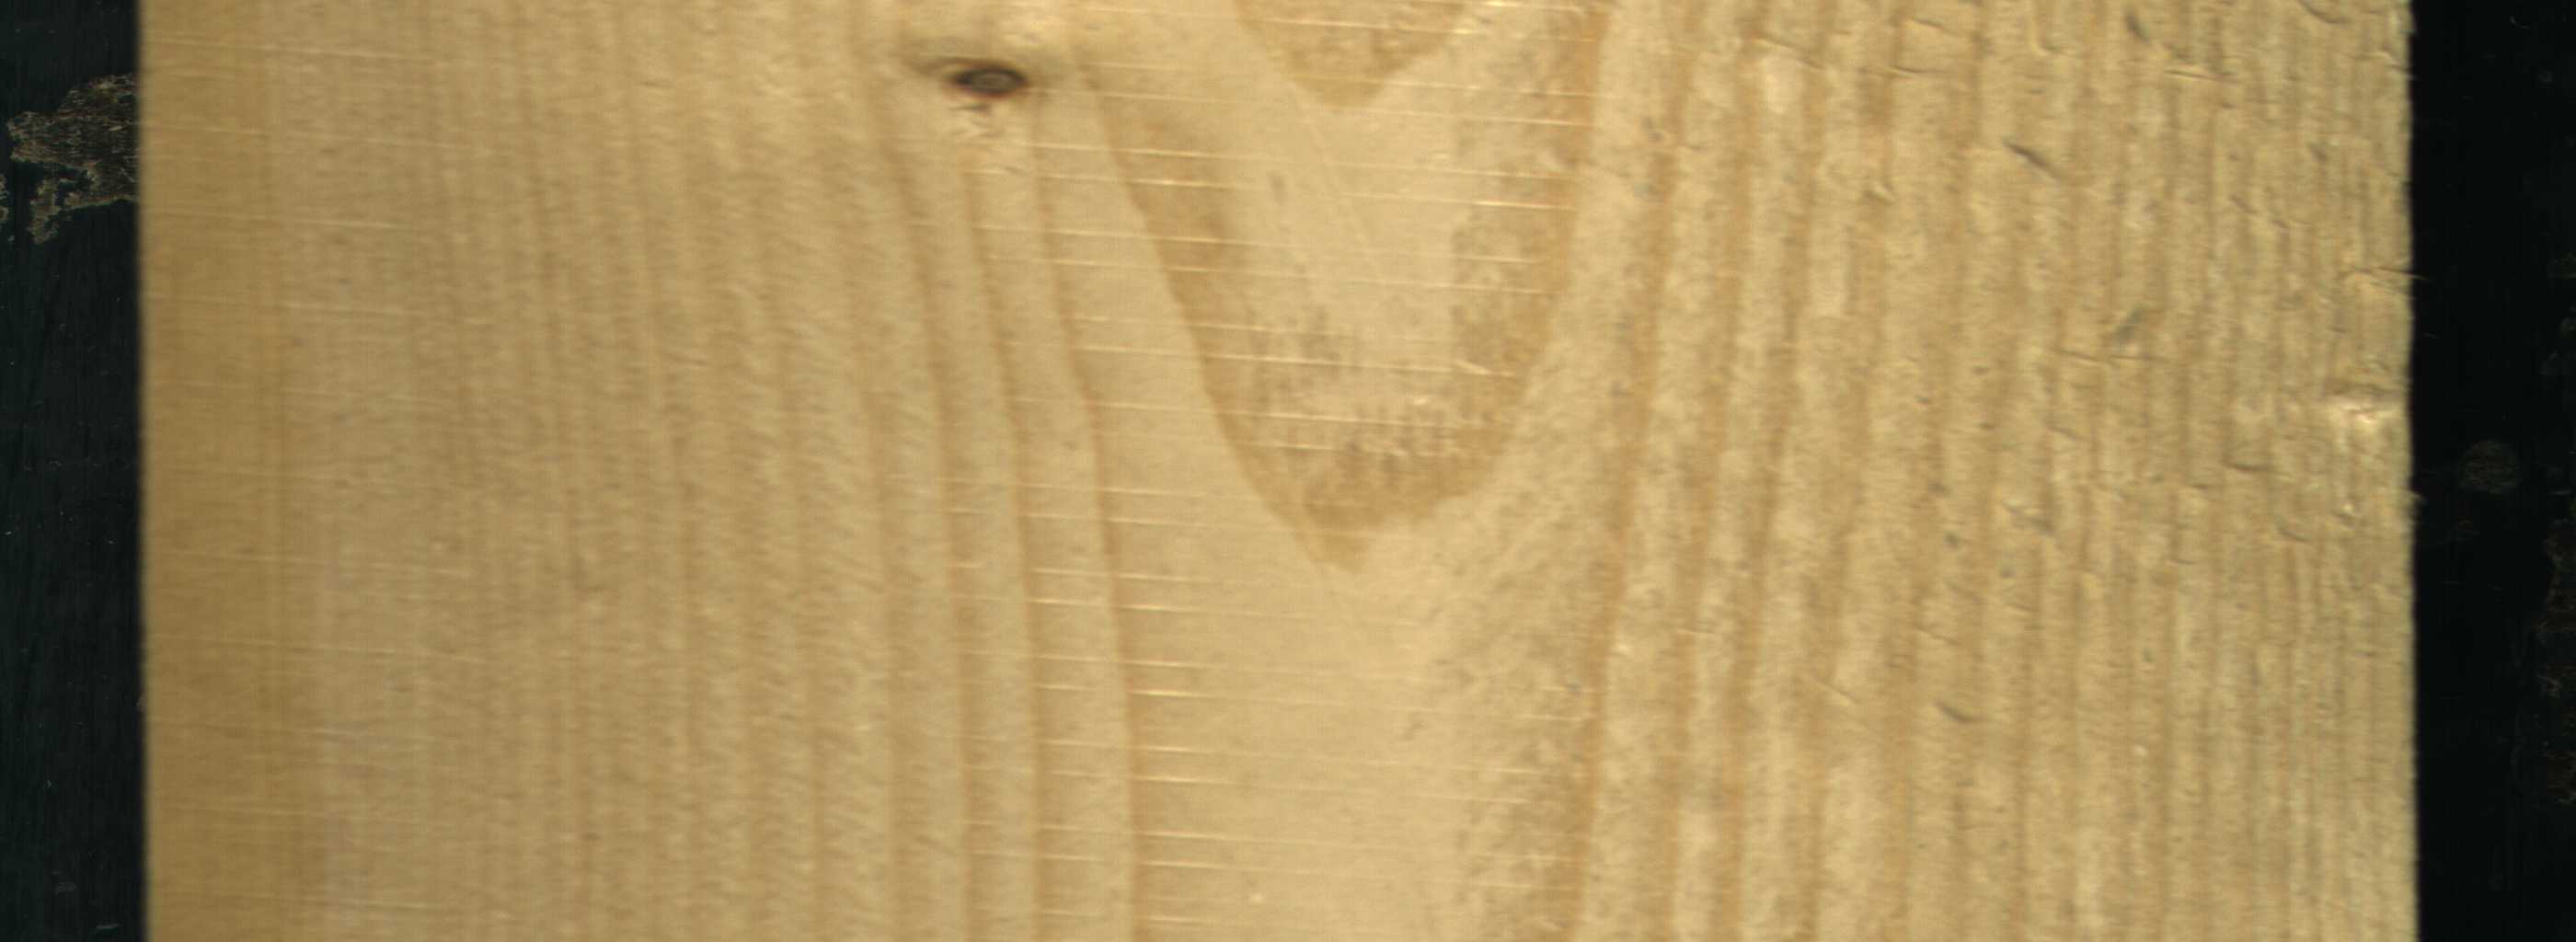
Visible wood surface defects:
resin
Live_Knot